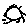
Label: sun